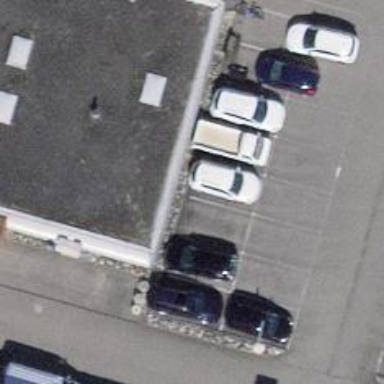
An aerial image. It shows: Car wash facility.